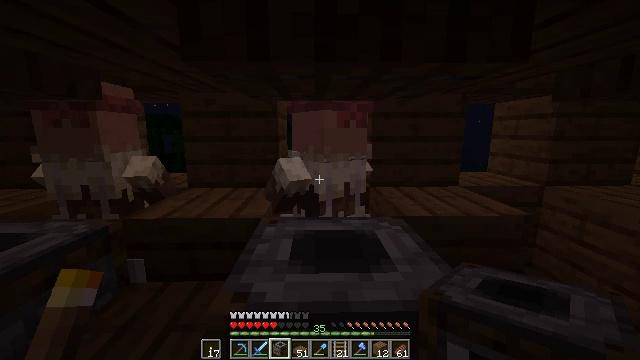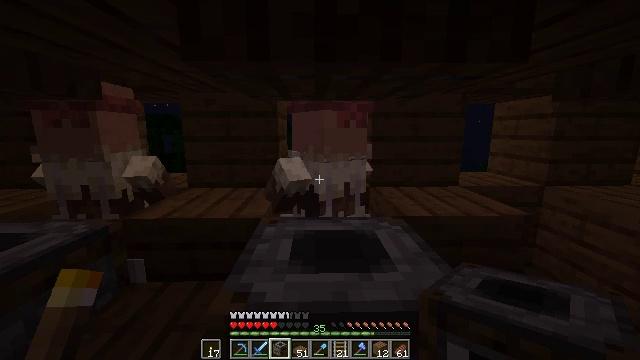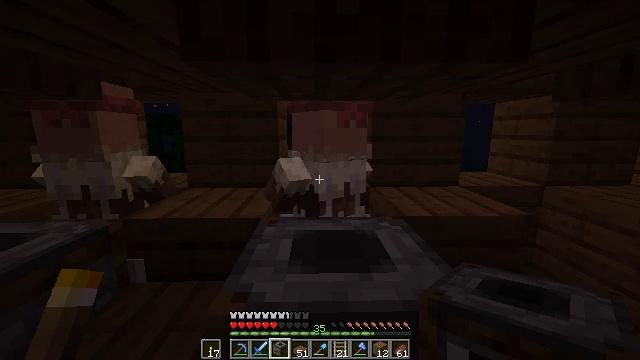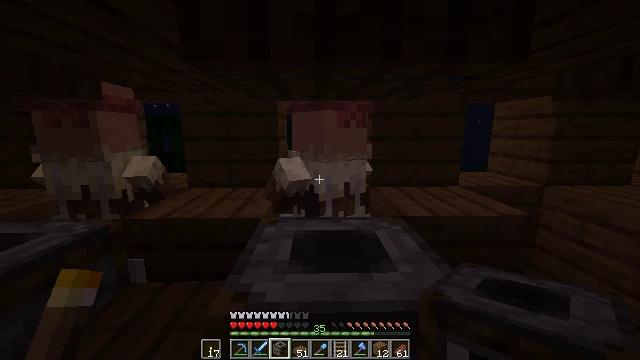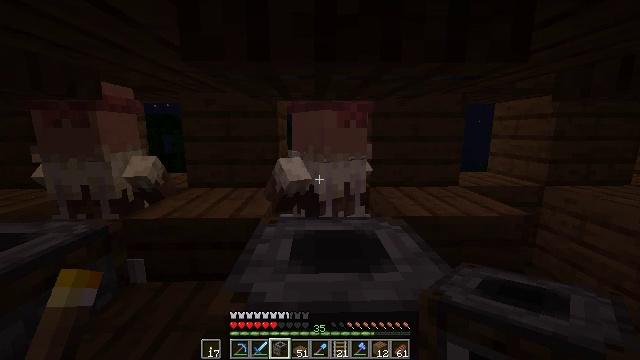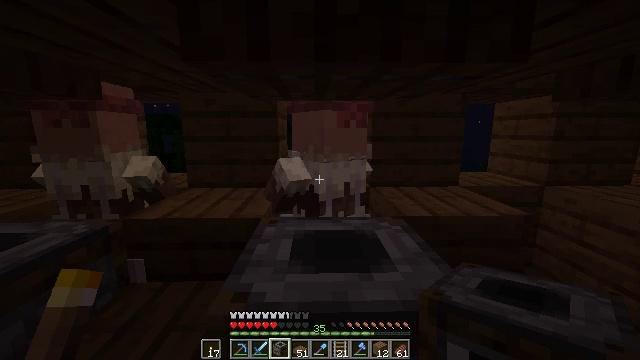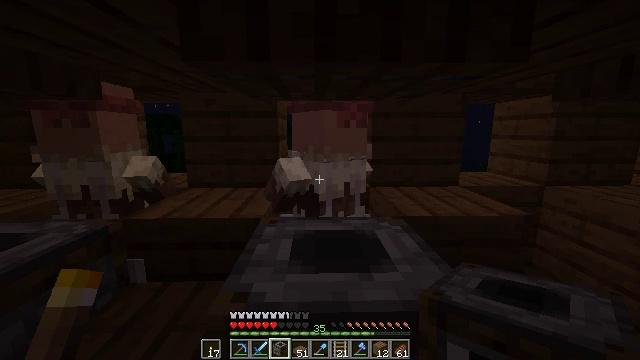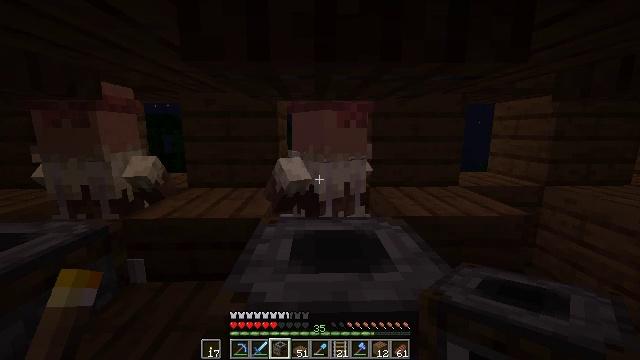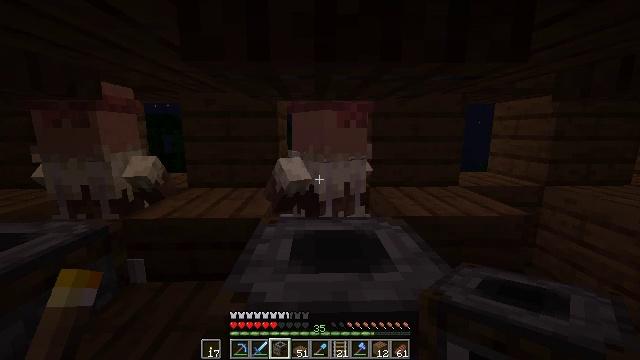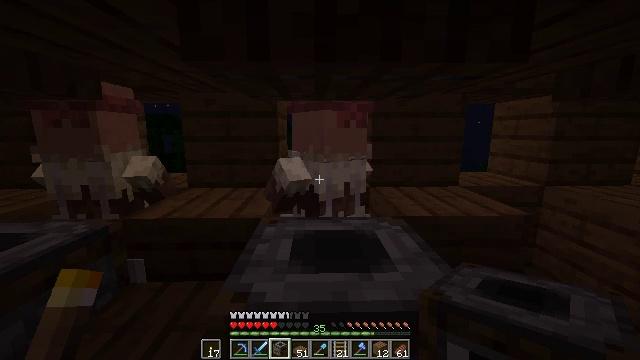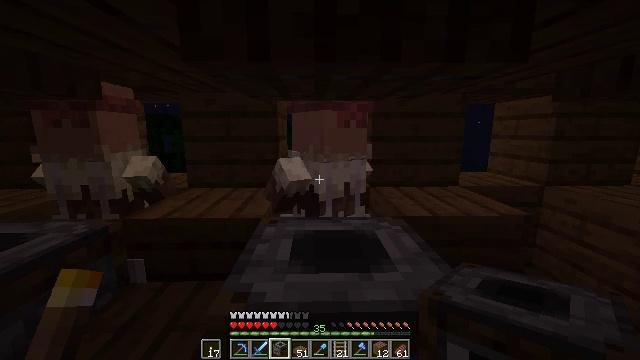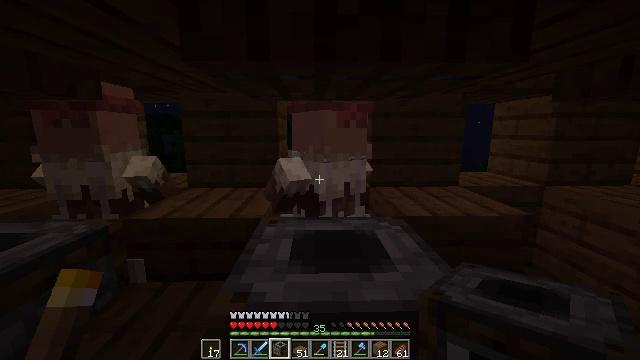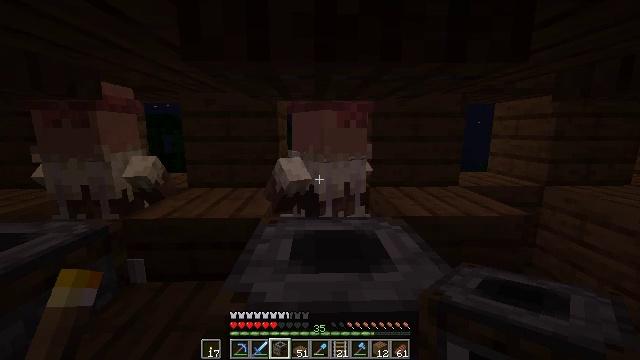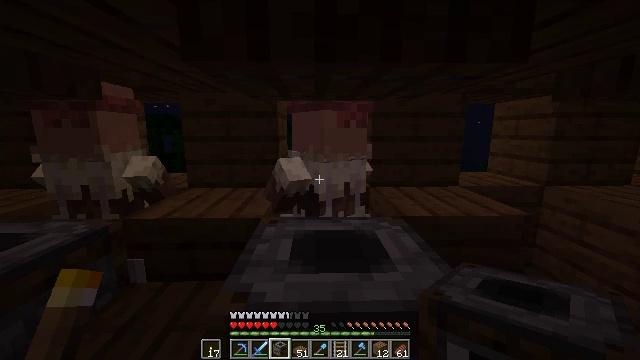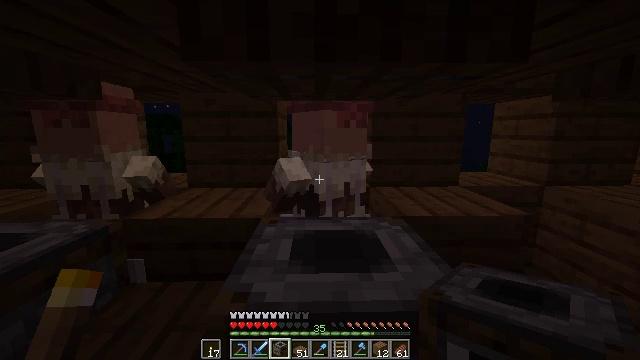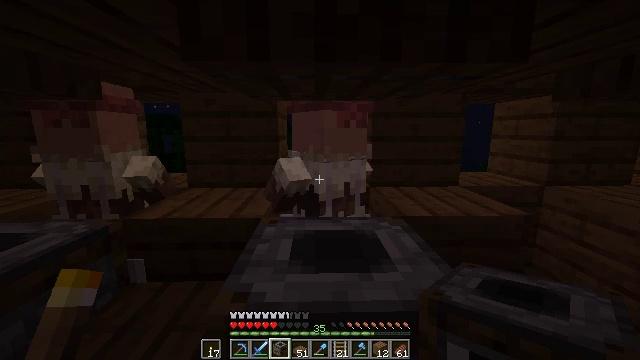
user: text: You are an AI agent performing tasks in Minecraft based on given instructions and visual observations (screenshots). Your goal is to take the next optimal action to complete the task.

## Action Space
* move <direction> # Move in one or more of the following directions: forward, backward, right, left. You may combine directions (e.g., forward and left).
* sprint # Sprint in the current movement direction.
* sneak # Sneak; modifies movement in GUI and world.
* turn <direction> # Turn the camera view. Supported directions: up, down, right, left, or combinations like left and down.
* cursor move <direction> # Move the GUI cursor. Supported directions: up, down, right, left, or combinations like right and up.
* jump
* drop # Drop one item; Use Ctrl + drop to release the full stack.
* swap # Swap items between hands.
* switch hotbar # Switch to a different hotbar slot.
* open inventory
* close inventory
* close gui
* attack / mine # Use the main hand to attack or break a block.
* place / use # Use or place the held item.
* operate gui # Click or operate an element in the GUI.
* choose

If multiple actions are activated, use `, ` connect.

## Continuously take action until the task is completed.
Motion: motion action
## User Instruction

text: Break the smoker to collect it.
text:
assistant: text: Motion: no_op
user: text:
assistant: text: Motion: no_op
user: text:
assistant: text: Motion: no_op
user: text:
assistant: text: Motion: no_op
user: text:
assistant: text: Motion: no_op
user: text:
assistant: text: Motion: no_op
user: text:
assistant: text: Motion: no_op
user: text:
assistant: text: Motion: no_op
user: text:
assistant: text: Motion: no_op
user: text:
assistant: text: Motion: no_op
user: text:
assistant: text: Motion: no_op
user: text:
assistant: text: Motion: no_op
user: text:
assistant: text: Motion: no_op
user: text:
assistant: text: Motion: no_op
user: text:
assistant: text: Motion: no_op
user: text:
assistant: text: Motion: no_op
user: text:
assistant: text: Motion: no_op
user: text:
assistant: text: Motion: no_op
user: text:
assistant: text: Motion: no_op
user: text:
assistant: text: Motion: no_op
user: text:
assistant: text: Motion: no_op
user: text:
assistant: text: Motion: no_op
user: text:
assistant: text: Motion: no_op
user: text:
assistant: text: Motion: no_op
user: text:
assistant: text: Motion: no_op
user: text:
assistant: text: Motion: no_op
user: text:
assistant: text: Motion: no_op
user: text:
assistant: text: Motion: no_op
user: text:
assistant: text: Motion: no_op
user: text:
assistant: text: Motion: no_op